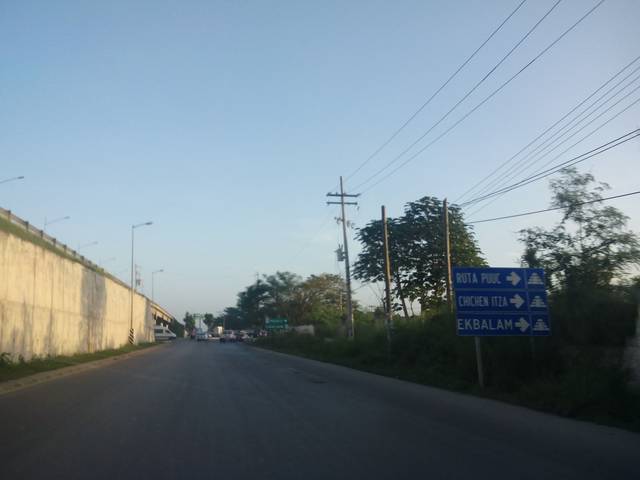
Region: Mexico
Coordinates: 20.954, -89.568